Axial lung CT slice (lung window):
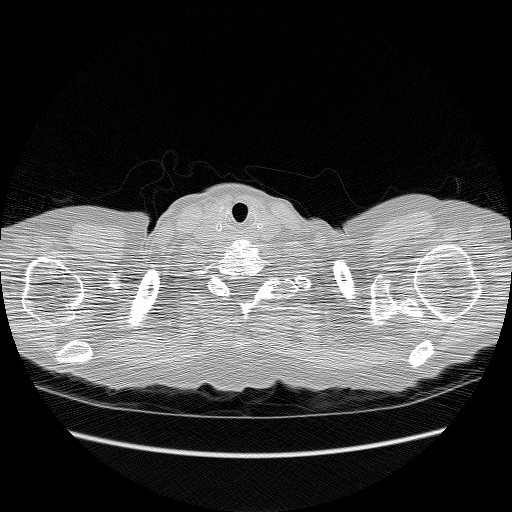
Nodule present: no